Question: As the screen shot shows - the sidebarPanel uses only about 50% of the area it covers. This also won't change if I take out 'fileInput' (it only extends horizontally as much as space is available).

The UI code is totally boiler plate which is why I don't think there is much point in posting it. The effect stays the same even when I take out all of the UI input fields. As a matter fact the width of the sidebarPanel is apparently calculated independent of its content but depends on a fixed ratio.
I would like to adjust the size or sidebar-/mainPanel-ratio manually. How could I achieve that?
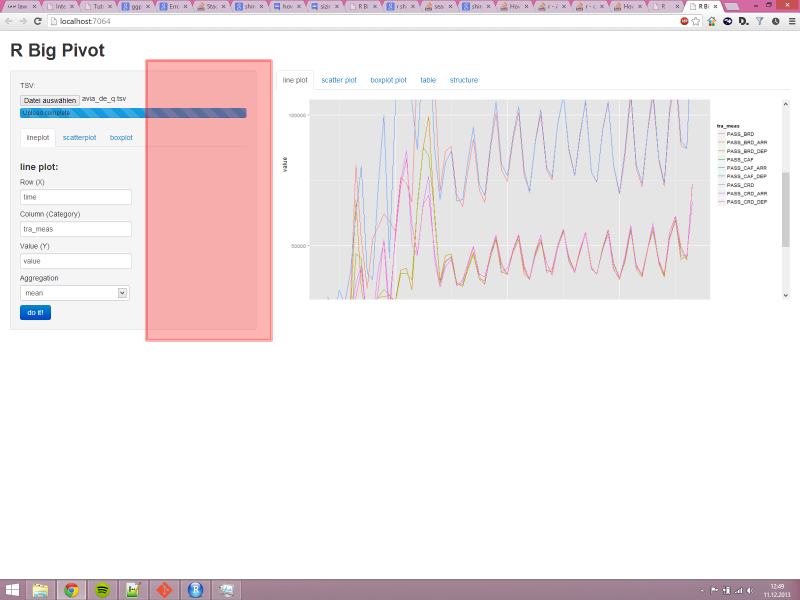
Answer: This works for me. Place this outside the shinyUI object:
'''
narrowSidebar <- HTML('<style>.span4 {min-width: 265px; max-width: 265px; }</style>')
'''
And place this at the top of sidebarPanel:
'''
tags$head(narrowSidebar), ...
'''
You can change the main panel by repeating the above process, but changing "span4" to "span8".
It might help to understand what's going on. The default ShinyUI uses Bootstrap for formatting. Bootstrap uses a 12-unit grid to layout content. You use "span#" to have any container span that much of the grid.
Shiny uses span4 for the side bar (4/12 = 1/3 of the page), and 8 for the main panel (8/12 = 2/3 of the page).
I honestly think it should be 3/9 or 2/12, but using the above tricks it's not too hard to style things how you want.